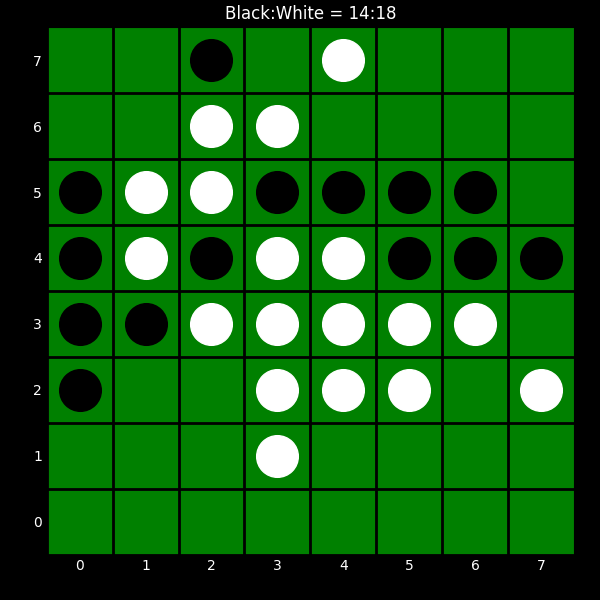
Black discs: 14
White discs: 18